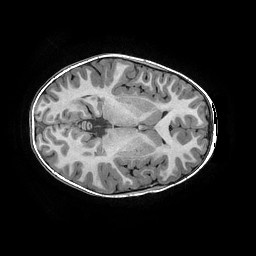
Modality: T1w
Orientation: axial
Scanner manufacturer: ge
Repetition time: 0.008096 s
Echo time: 0.00318 s